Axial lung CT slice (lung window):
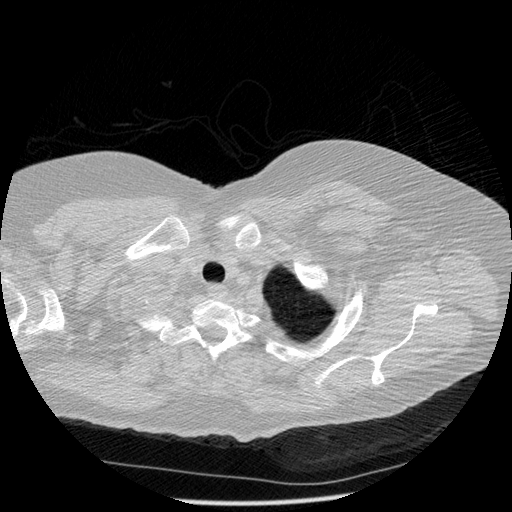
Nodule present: no